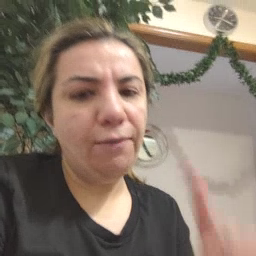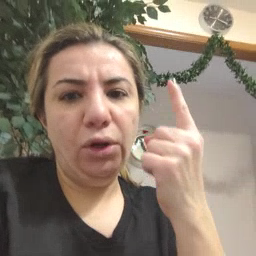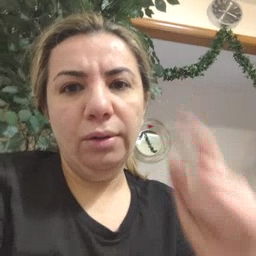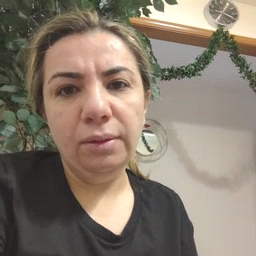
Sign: first